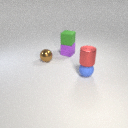
small blue rubber sphere to the right of small brown metal sphere